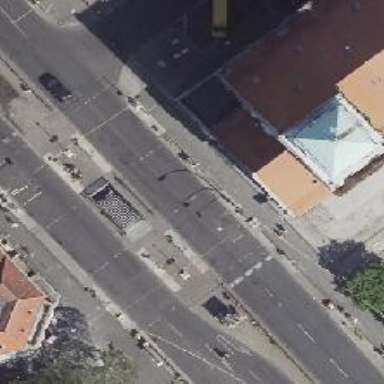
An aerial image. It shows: Traffic signal crossing with pedestrian island.